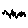
Label: zigzag